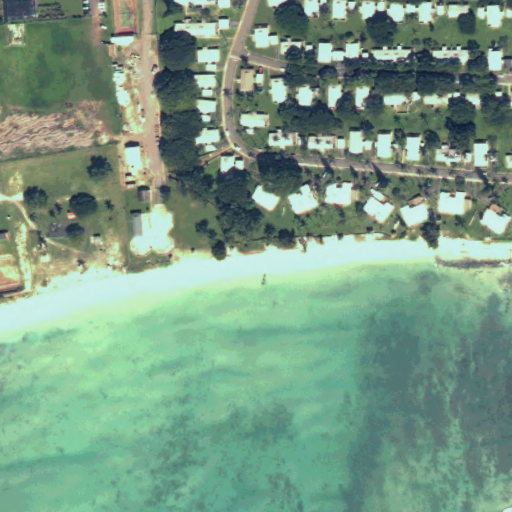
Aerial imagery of beach in Hawaii named Iroquois Beach containing only unknown